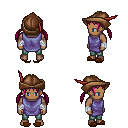
a pixel art fantasy rpg character, male body template, human, dark skin, chain tabard jacket, teal pants, pink twin-tailed hairstyle, leather cap, white cloth bandages, brown slippers, four views (front, back, left, right), 2x2 character sprite sheet, small pixel art, hard edges, no anti-aliasing